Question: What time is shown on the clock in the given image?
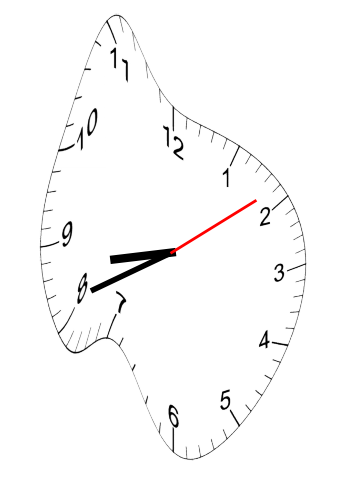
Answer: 08:41:09